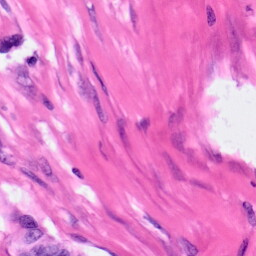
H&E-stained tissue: Pancreatic